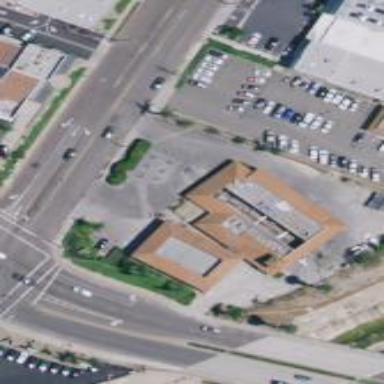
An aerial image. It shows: Retail area with car wash facility.